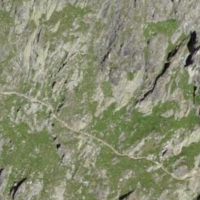
EUNIS habitat code: 26
Species observed at this site:
Prunella collaris